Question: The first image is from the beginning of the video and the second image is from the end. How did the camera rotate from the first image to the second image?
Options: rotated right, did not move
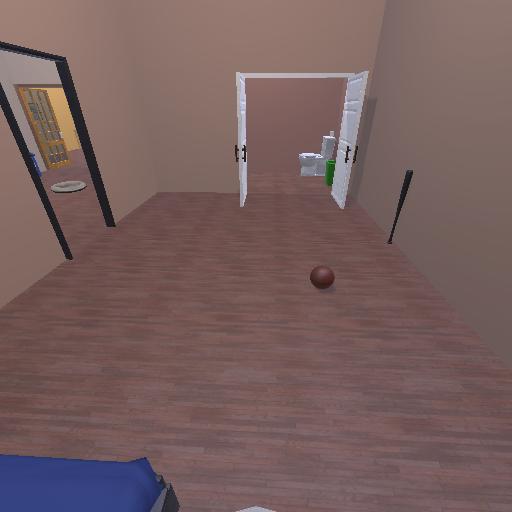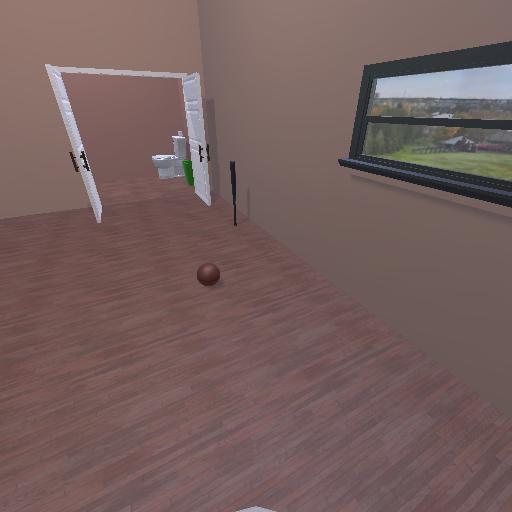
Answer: rotated right